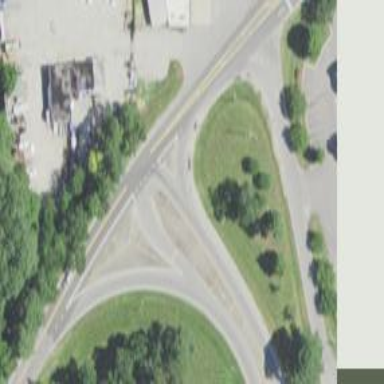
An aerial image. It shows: Road with stop sign.